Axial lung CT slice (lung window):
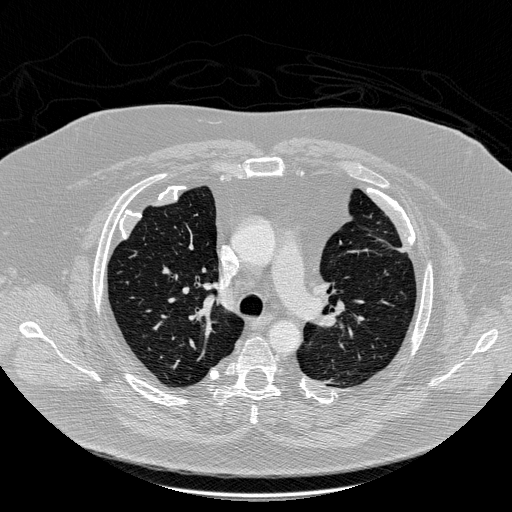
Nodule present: no